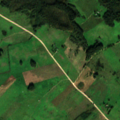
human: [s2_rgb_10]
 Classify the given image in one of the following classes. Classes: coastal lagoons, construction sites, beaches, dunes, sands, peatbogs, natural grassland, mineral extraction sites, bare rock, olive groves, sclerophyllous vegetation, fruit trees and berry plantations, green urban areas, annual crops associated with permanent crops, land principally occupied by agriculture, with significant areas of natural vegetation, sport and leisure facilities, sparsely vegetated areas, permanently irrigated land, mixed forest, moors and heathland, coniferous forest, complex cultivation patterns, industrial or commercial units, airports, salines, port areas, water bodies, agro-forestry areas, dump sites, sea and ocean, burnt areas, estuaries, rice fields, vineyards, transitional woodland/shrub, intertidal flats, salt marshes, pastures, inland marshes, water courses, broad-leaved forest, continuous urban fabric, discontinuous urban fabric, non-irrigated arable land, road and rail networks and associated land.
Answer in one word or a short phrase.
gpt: pastures, complex cultivation patterns, broad-leaved forest